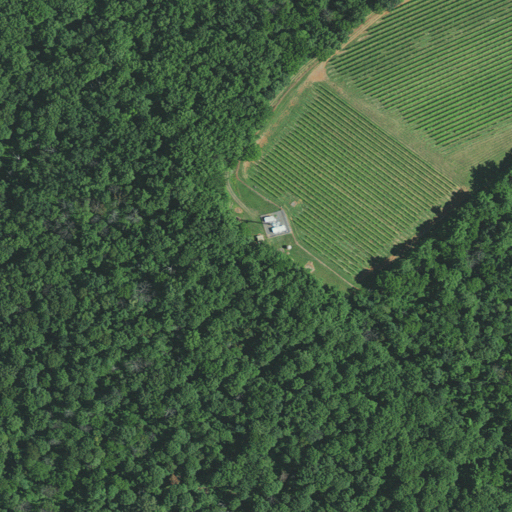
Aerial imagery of mountain in Virginia named Gibson Mountain containing deciduous forest, pasture, open development, and mixed forest